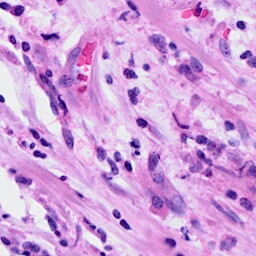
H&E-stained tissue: Breast